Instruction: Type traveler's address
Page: traveler
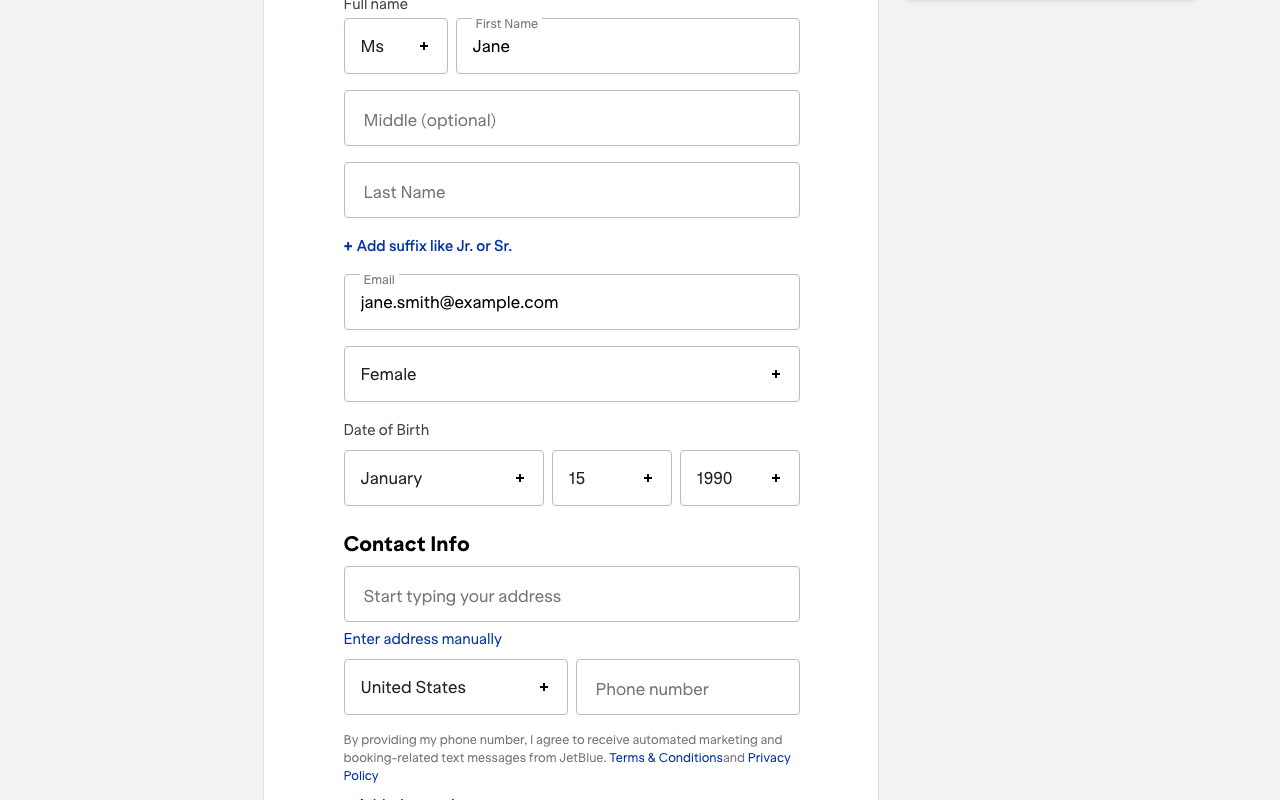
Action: type